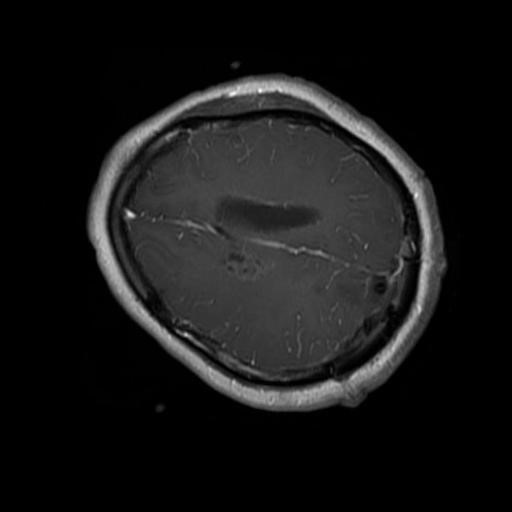
Label: brain_glioma